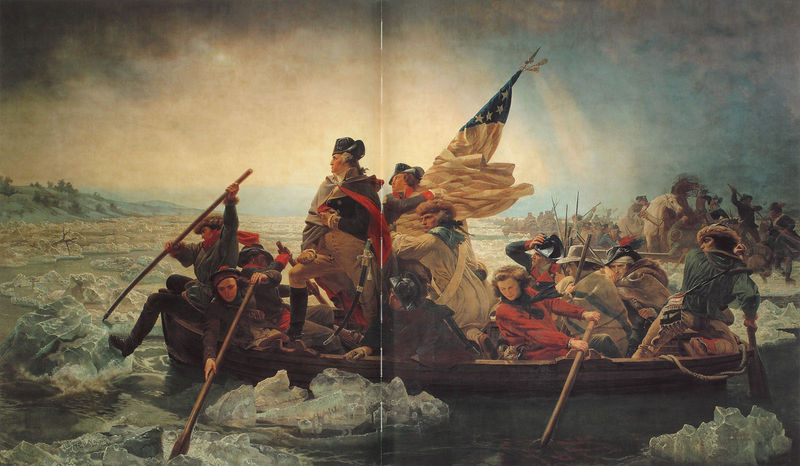
Titel: Washington überquert den Delaware
Künstler: Emanuel Gottlieb Leutze
Institution: New York, The Metropolitan Museum of  Art
Schlagwörter: himmel, meer, menschen, abend, frankreich, licht, männer, eis, dämmerung, kalt, wind, sonne, boot, boote, pferd, ruder, küste, strand, wellen, fahne, flagge, winter, amerika, angst, krieg, landung, eisschollen, gefahr, usa, stur, nation, überfahrt, bürgerkrieg, kolumbus, washington, eismeer, kolonialisierung, westwärts, rundern, eisbrocken